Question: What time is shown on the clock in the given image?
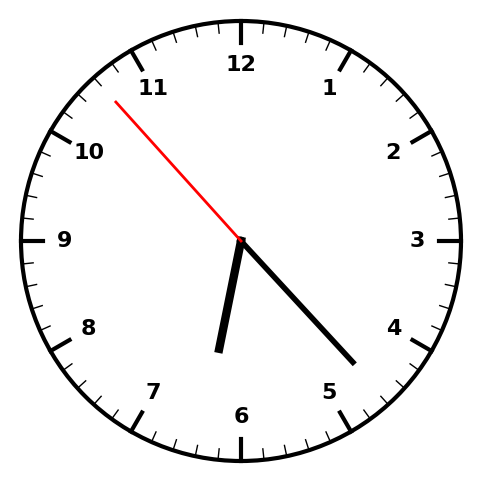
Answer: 06:22:53